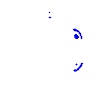
Particle: electron